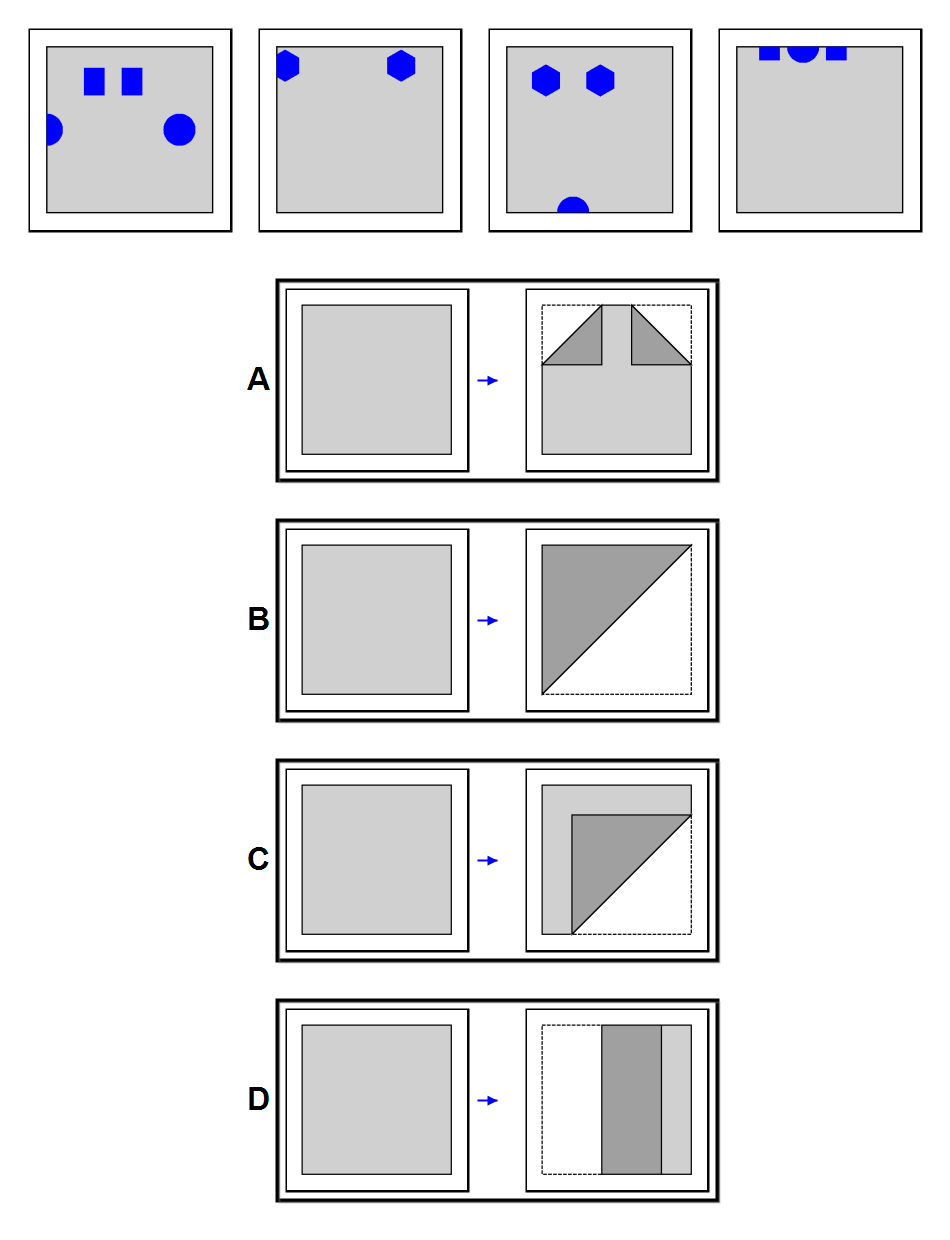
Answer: D